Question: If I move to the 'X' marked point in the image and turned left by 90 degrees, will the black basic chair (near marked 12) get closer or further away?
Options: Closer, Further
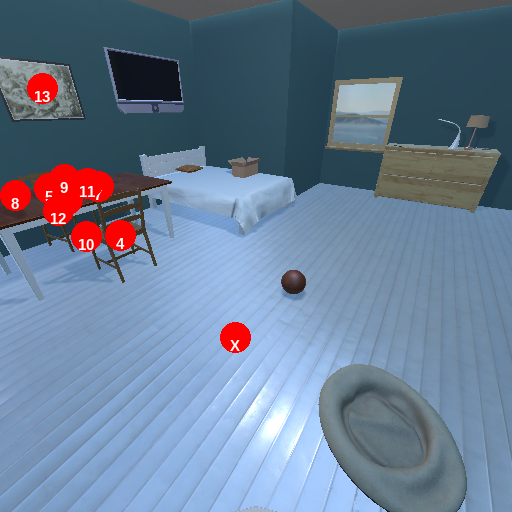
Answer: Closer